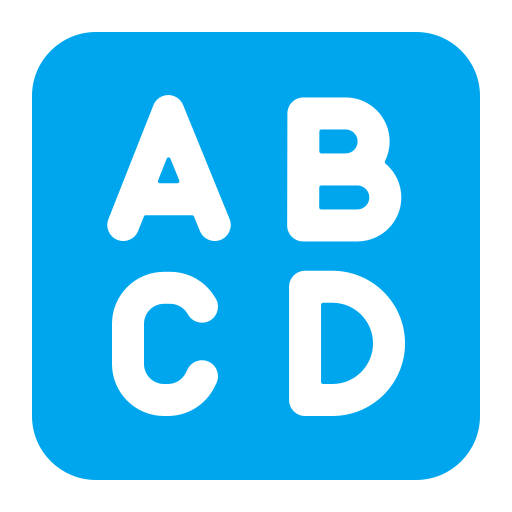
input latin uppercase flat